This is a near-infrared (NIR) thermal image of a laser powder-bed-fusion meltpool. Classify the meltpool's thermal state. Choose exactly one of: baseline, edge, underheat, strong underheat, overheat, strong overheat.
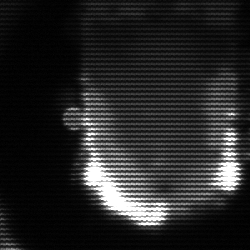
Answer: baseline